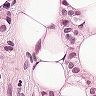
Metastatic tissue present: yes